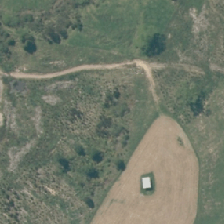
Land cover: harvested_forest